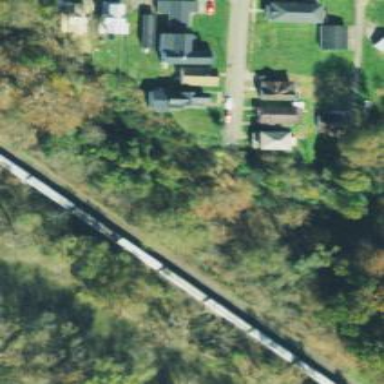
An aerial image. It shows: Railway siding with rails.